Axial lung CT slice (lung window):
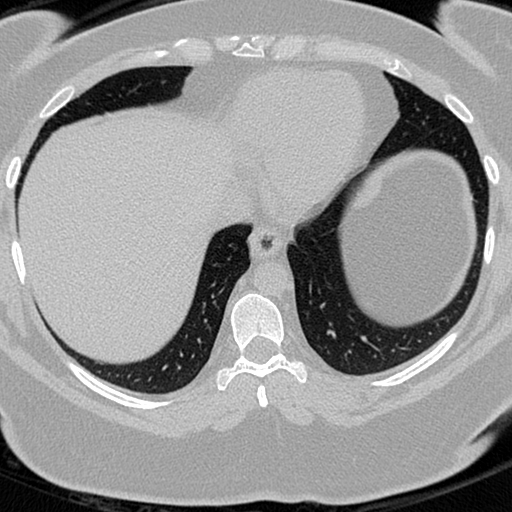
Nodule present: no